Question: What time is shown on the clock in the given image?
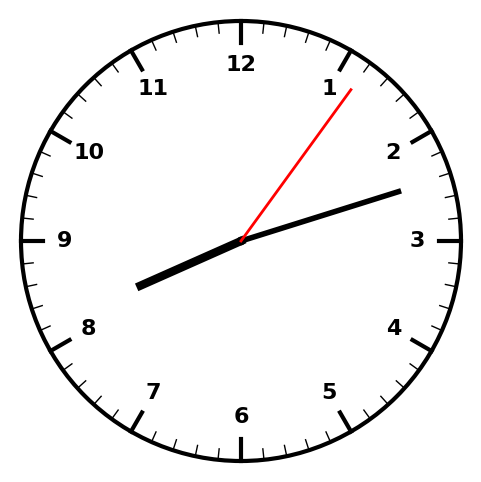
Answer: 08:12:06